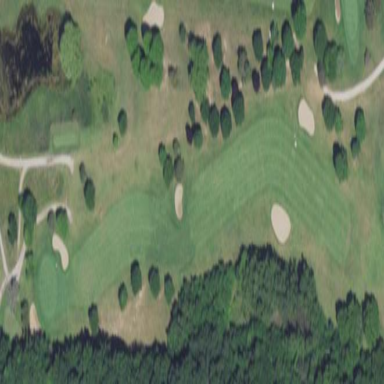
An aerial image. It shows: Area of rough grass used for golf.